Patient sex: F
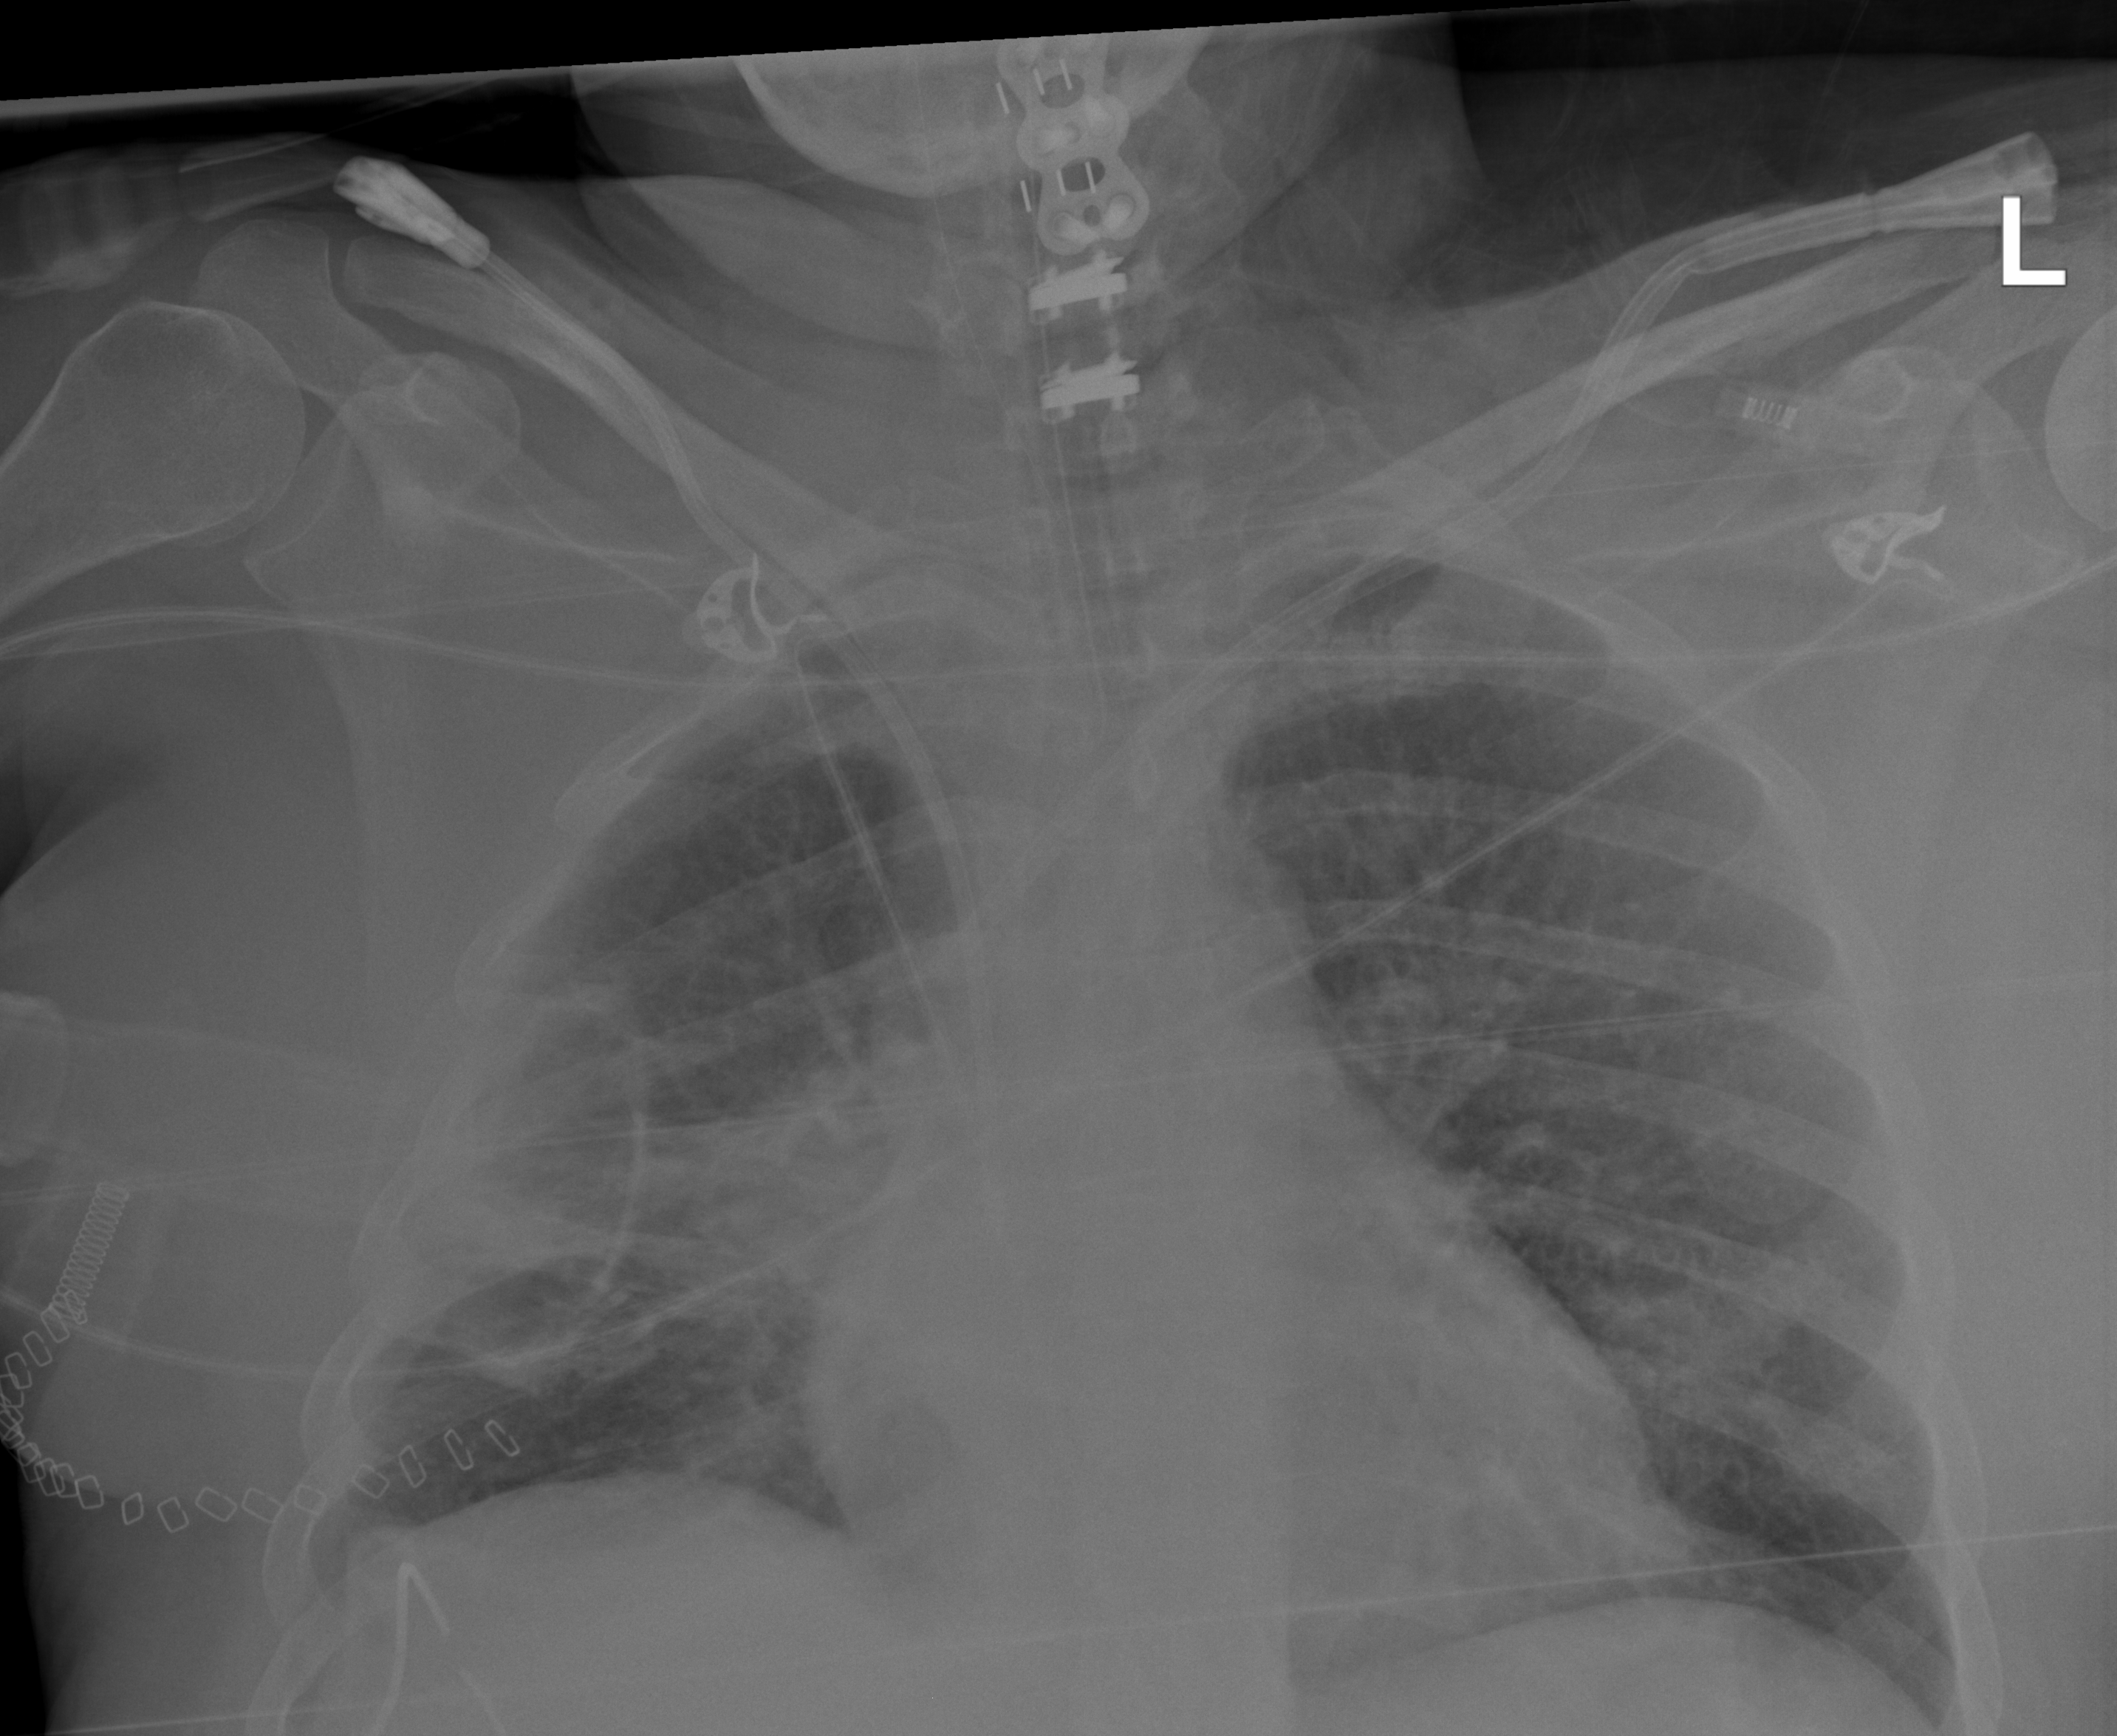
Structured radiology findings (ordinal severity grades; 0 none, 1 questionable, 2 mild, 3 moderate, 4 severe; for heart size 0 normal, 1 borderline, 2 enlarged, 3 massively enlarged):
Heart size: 0
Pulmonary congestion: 0
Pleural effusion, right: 2
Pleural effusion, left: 0
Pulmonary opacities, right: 3
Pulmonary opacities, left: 0
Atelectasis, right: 3
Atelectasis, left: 0